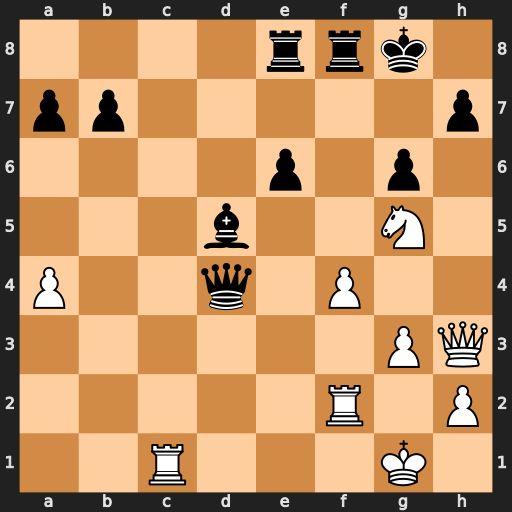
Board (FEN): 4rrk1/pp5p/4p1p1/3b2N1/P2q1P2/6PQ/5R1P/2R3K1
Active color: w
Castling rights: -
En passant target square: -
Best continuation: Qxh7#